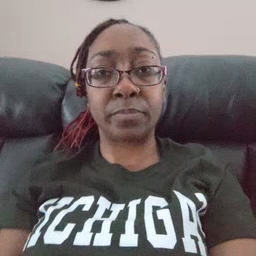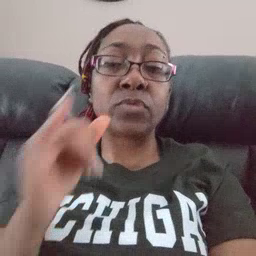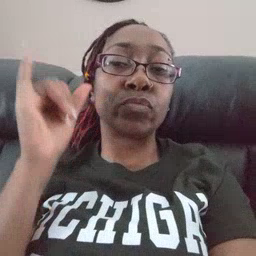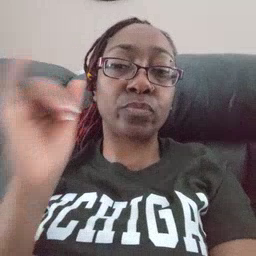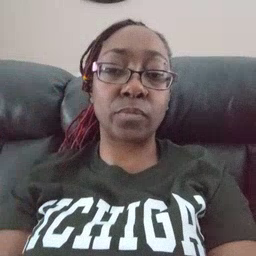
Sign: yesterday